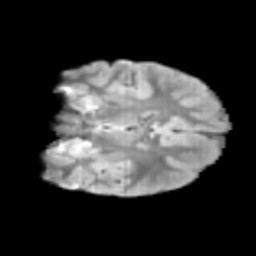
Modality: T2w
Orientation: coronal
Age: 9
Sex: male
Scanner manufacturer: siemens
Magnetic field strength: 3 T
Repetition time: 3.8 s
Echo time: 0.07 s